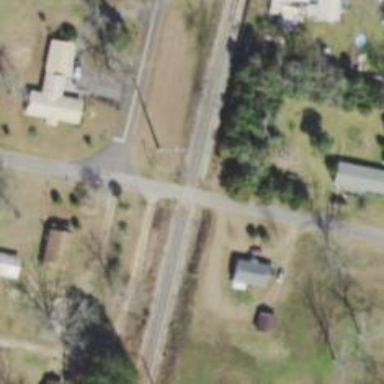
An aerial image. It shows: Railway level crossing.